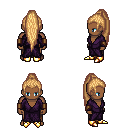
a pixel art fantasy rpg character, male body template, human, dark skin, purple robe, robe skirt, light blonde extra-long topknot hairstyle, leather bracers, gold boots, four views (front, back, left, right), 2x2 character sprite sheet, small pixel art, hard edges, no anti-aliasing